Question: Hi I have form to make new article with informations and image. I susccesfuly save all info and image to database (i guess). And when I want to display info and image so only info works.
See in picture.
Any help? Thanks a lot

Inserting_post.php
'''
<!DOCTYPE html>
<html lang="en">
<head>
<meta charset="utf-8">
<meta http-equiv="X-UA-Compatible" content="IE=edge">
<meta name="viewport" content="width=device-width, initial-scale=1">
<title>APK Market</title>
<link rel="stylesheet" type="text/css" href="../style/style.css">
<link href="../bootstrap/css/bootstrap.css" rel="stylesheet" media="screen">
<script src="../bootstrap/js/bootstrap.min.js"></script>
<script src="../bootstrap/js/bootstrap.js"></script>
</head>
<body>
<form method="post" action="insert_post.php" enctype="multipart/form-data">
<div class="new_post">
<div class="headtitle">Insert new post</div>
<div class="new_title">
<p>New title</p>
<input type="text" name="title">
</div>
<div class="new_author">
<p>Author</p>
<input type="text" name="author">
</div>
<div class="new_keywords">
<p>Keywords</p>
<input type="text" name="keywords">
</div>
<div class="new_image">
<p>Image</p>
<input type="file" name="image">
</div>
<div class="new_content">
<textarea name="content" cols="20" rows="8"></textarea>
</div>
<div class="submit">
<input type="submit" name="submit" value="OK">
</div>
</div>
</form>
<script src="https://code.jquery.com/jquery.js"></script>
<script src="../bootstrap/js/bootstrap.js"></script>
</body>
</html>
<?php
include("../includes/connect.php");
if(isset($_POST['submit']))
{
$games_date = date('y-m-d-h');
$games_title = $_POST['title'];
$games_author = $_POST['author'];
$games_keywords = $_POST['keywords'];
$games_image = $_FILES['image']['name'];
$games_tmp = $_FILES['image']['tmp_name'];
$games_content = $_POST['content'];
if($games_title=="" or $games_author=="" or $games_keywords==""
or $games_content=="")
{
echo"<script>alert('any field is empty')</script>";
exit();
}
else
move_uploaded_file($games_tmp,"../uploaded_images/$games_image");
$insert_query= "insert into games(games_title,games_date,games_author,games_image,
games_keywords,games_content)
values ('$games_title','$games_date','$games_author','$games_image',
'$games_keywords','$games_cont ent')";
}
if(mysql_query($insert_query))
{
echo "<center><h1>Post published seccesfuly!</h1></center>";
}
?>
display page:
<div class="content">
<?php
include('connect.php');
$select_posts = "select * from games";
$run_posts = mysql_query($select_posts);
while($row=mysql_fetch_array($run_posts))
{
echo '<p class="games_title_result">' .$games_title = $row['games_title'];
echo '<p class="games_image_result"><img src="<?php echo $row["games_image"];?>';
echo '<p class="games_content_result">' .$games_content = $row['games_content'];
echo '<p class="games_date_result">' .$games_date = $row['games_date'];
echo '<p class="games_author_result">' .$games_author = $row['games_author'];
}
?>
</div>
'''
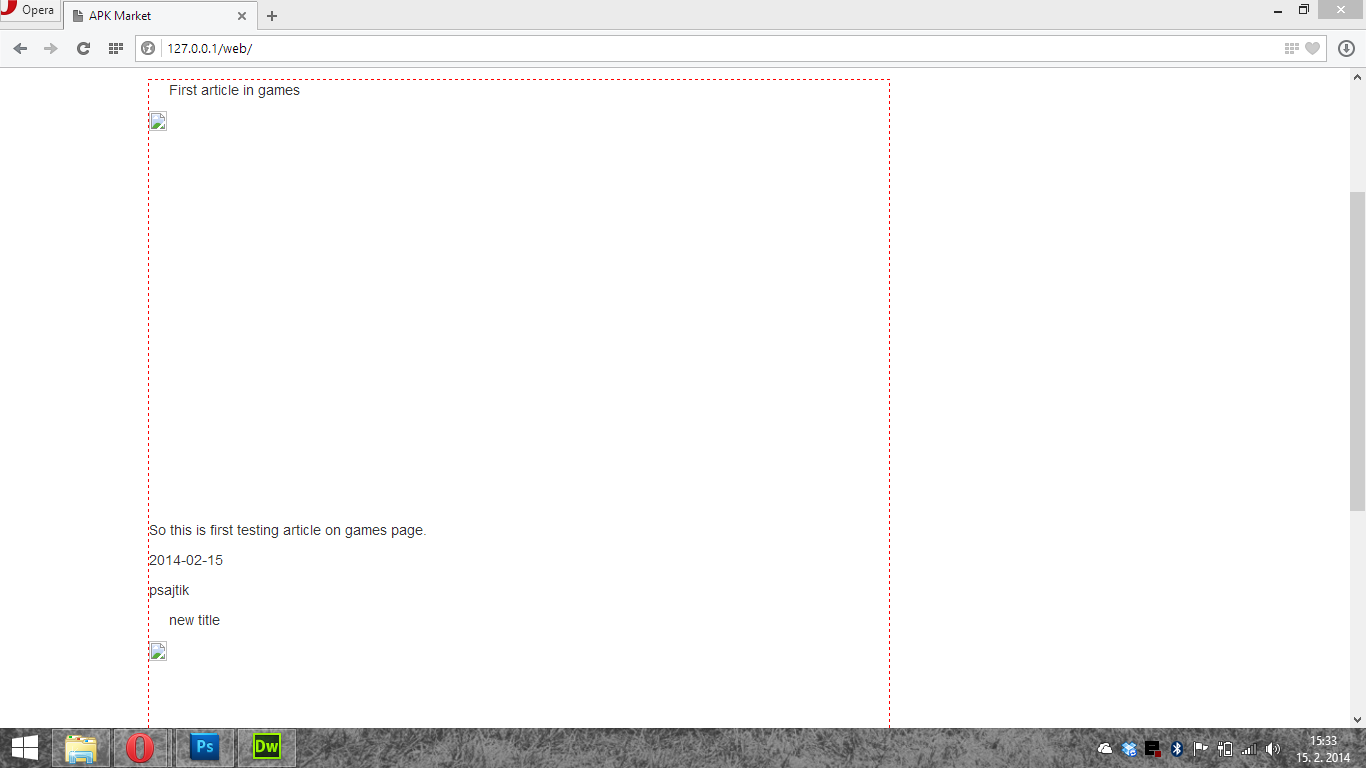
Answer: Here's my answer:
'''
echo '<p class="games_image_result"><img src="uploaded_images/'.$row["games_image"].'" />';
'''
You got a syntax error where you include a '<?php' and '?>' inside your php, and on your echo at that.
So when you look at your img's src, it would have those.
Also, you forgot to close your img tag and your other p tags.